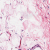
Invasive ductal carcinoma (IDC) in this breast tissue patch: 0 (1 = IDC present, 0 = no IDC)